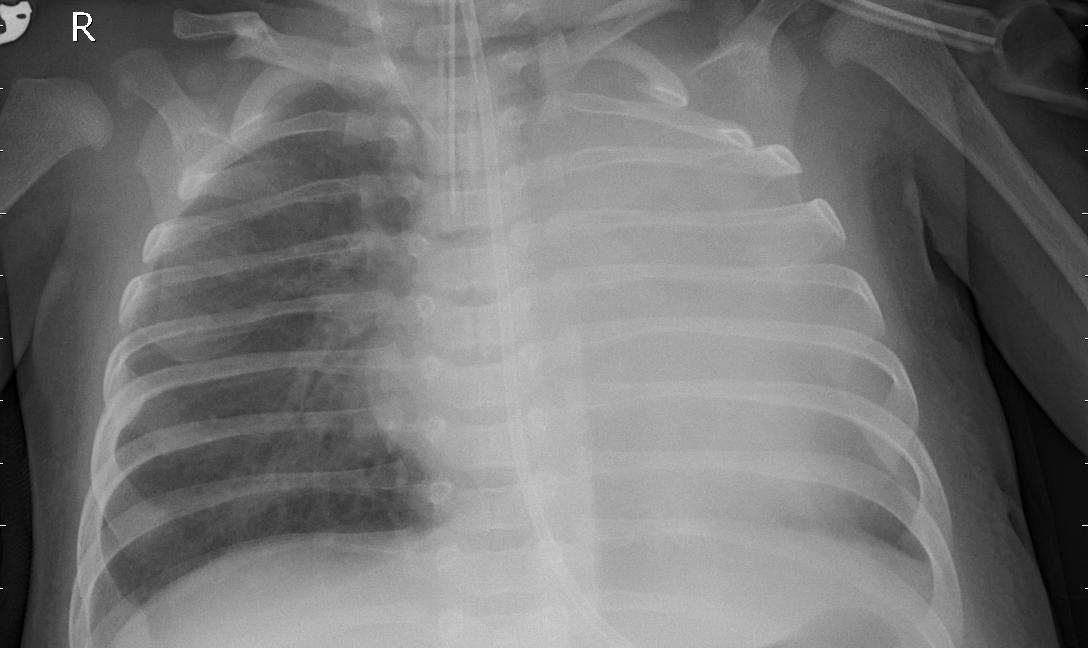
Diagnosis: PNEUMONIA